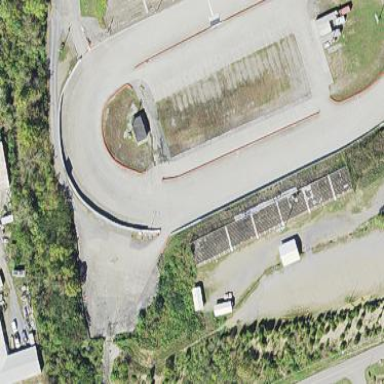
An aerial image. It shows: Raceway for motor sports.